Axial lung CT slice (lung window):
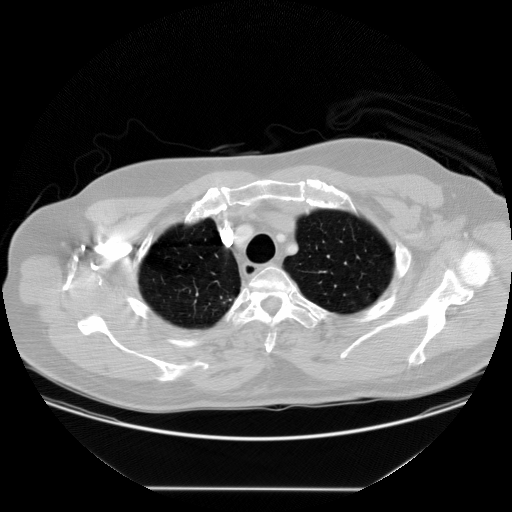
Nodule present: no